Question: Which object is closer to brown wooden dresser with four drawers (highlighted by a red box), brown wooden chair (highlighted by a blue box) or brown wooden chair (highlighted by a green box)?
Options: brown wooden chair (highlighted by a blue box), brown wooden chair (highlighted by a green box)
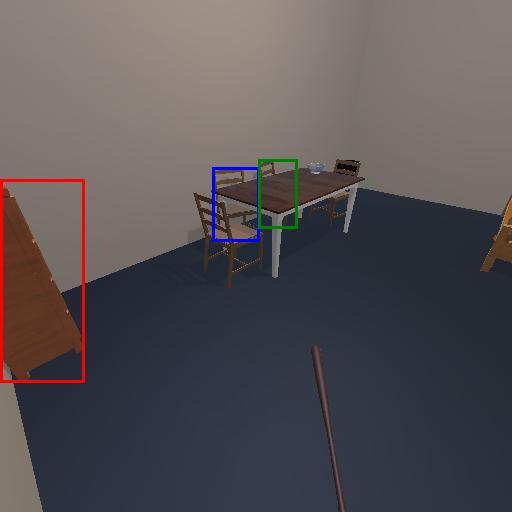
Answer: brown wooden chair (highlighted by a blue box)